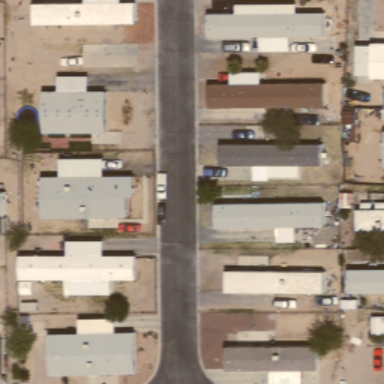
Many mobile homes arranged in lines in the mobile home park .